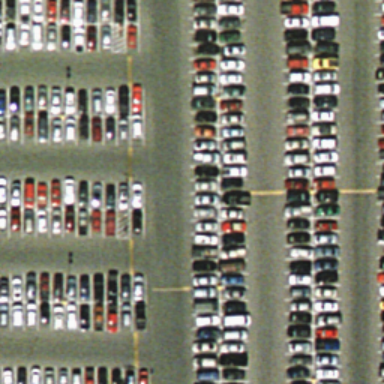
Lots of cars are very closed to each other in the parking lot .